Field crop: maize
Growth stage: 1
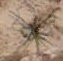
Species: salsola